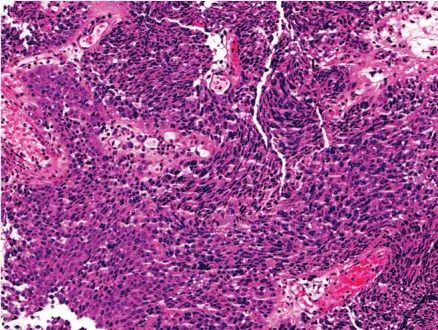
(A) Transurethral biopsy produced a diagnosis of small cell NE carcinoma. HE staining revealed that these carcinoma cells had similar morphological features to the transrectal biopsy tissue carcinoma cells (magnification, x100).
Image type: pathology (h&e)